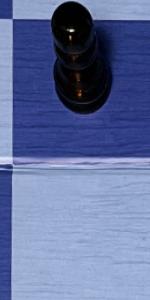
Label: Empty